Aerial crown-view tile of a tropical tree (Barro Colorado Island, Panama), acquired 20240716:
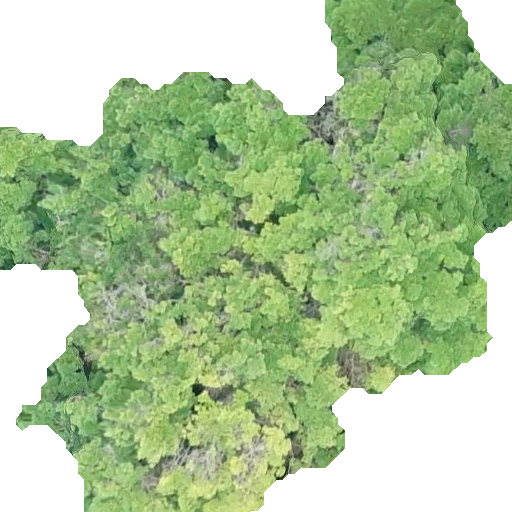
Species: Terminalia amazonia
GBIF accepted scientific name: Terminalia amazonica
Crown area: 306.631 m²